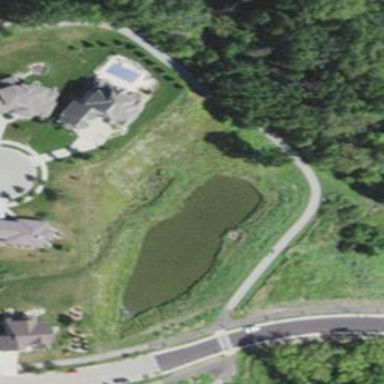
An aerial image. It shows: Beautiful retention pond with water.